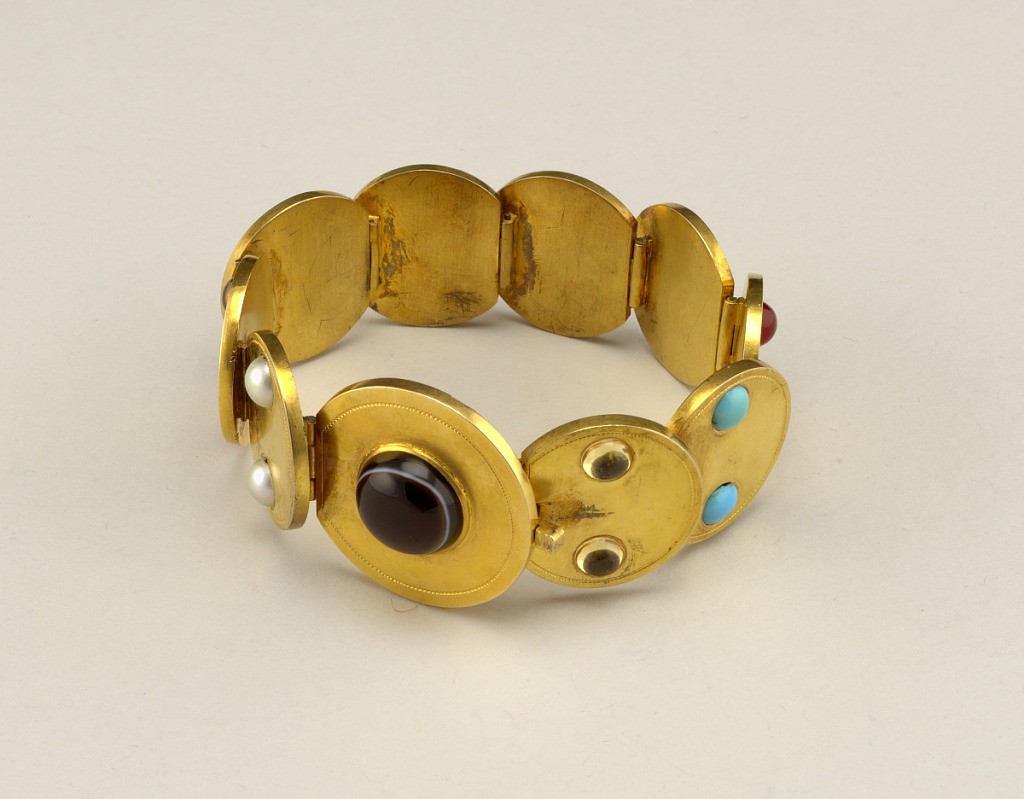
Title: Bracelet
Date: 19th century
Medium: Gold
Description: Gem-set gold disc bracelet.